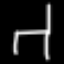
Label: chair